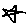
Label: star